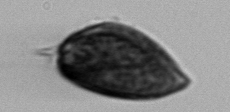
Label: Prorocentrum_micans